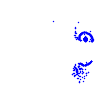
Particle: electron